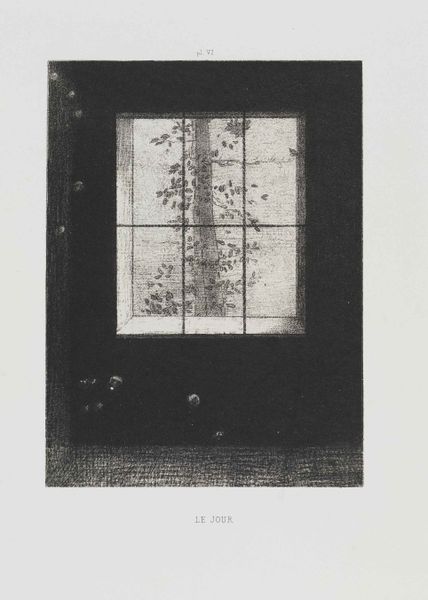
Titel: Le jour, pl. 6
Künstler: Odilon Redon
Standort: Karlsruhe
Institution: Staatliche Kunsthalle Karlsruhe
Schlagwörter: baum, blätter, dunkel, himmel, laub, schatten, vogel, wasser, weiß, bäume, äste, blumen, fenster, grau, hell, licht, raum, schwarz, zeichnung, zimmer, ausblick, blick, wand, rahmen, bild, innenraum, vorhang, ast, baumstamm, natur, stamm, zweige, gitter, sonne, boden, dunkelheit, innen, blatt, pflanze, kontrast, aussicht, schrift, düster, perspektive, fußboden, mauer, sprossenfenster, graphik, tag, französisch, stämme, draussen, striche, fotografie, außen, durchblick, fensterkreuz, fensterrahmen, sprossen, fenter, kohle, zweig, druck, schwarz-weiß, schraffur, radierung, stich, titel, seite, text, beschriftung, bleistift, kugeln, ranke, fleck, kasten, stäbe, gitterfenster, dunkle, fensterbank, kühl, gegenlicht, kupferstich, bau, raster, fesnter, zeichung, tristesse, gegensatz, seifenblasen, geteilt, der tag, jour, le jour, durchbli, ins freie, widerspruch, sprossenfeister, persperkive, igkedunkel, von innen nach außen